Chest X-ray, PA view. Patient: 42 years old, sex F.
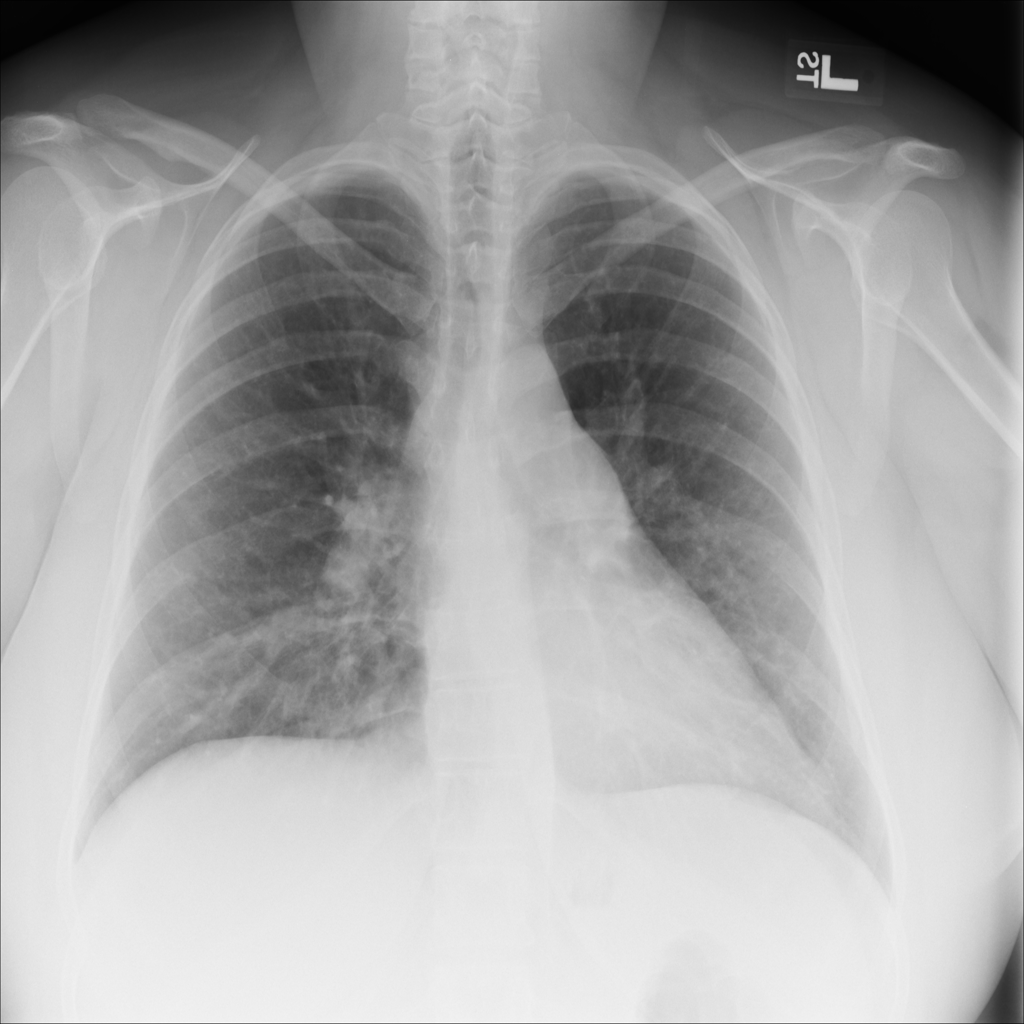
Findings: No Finding